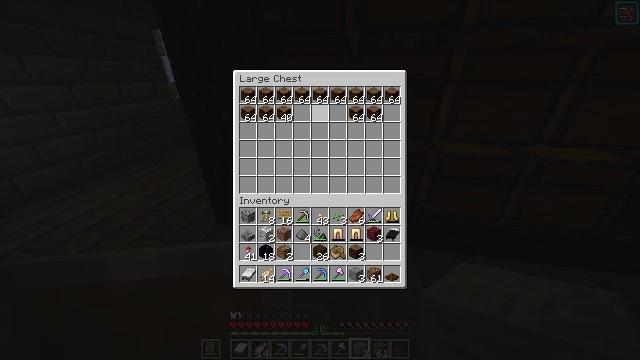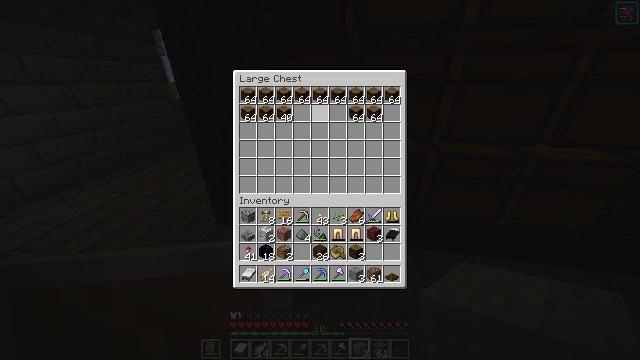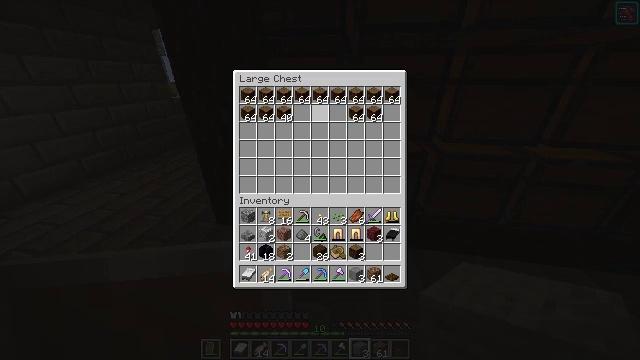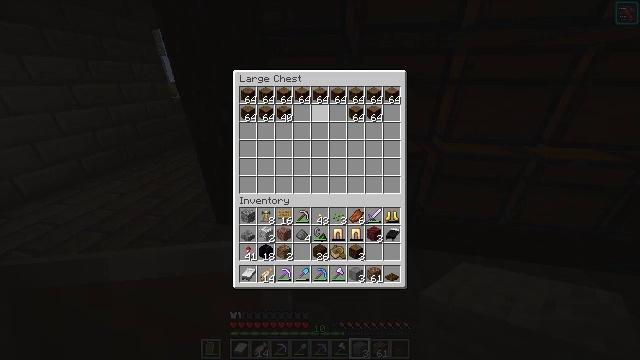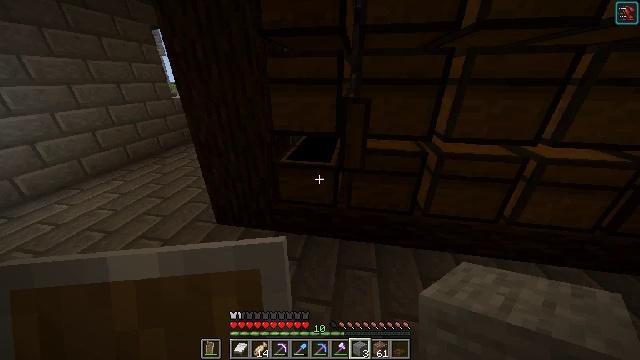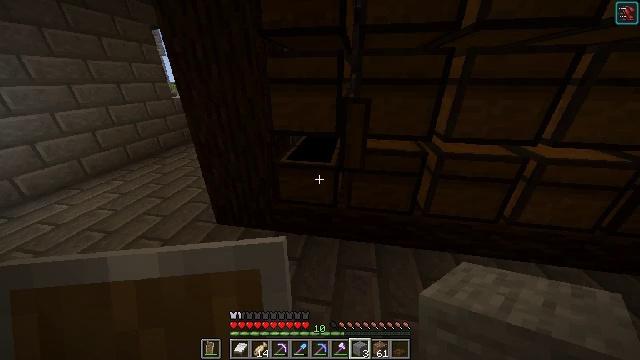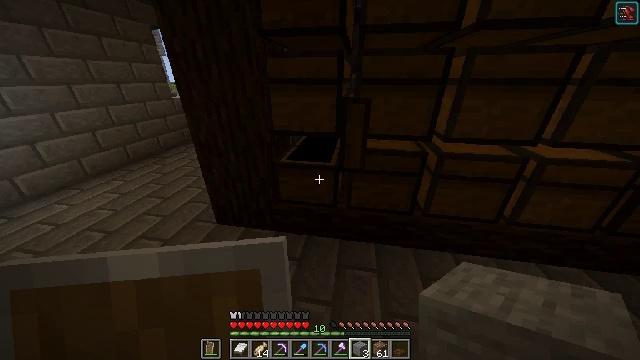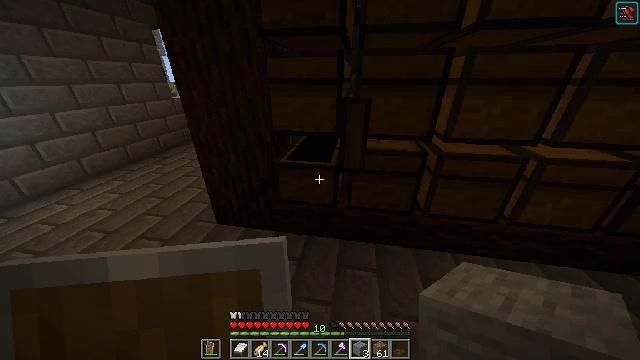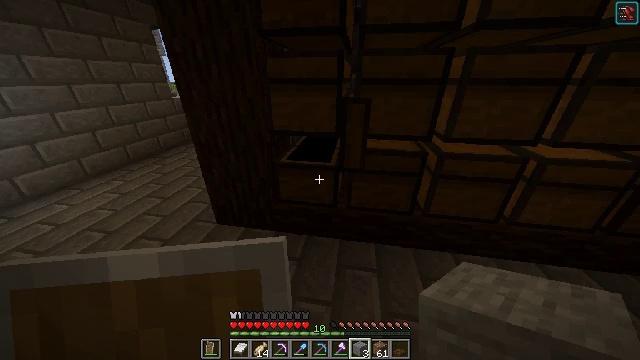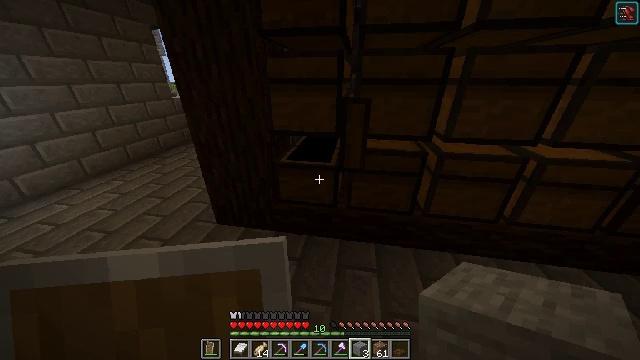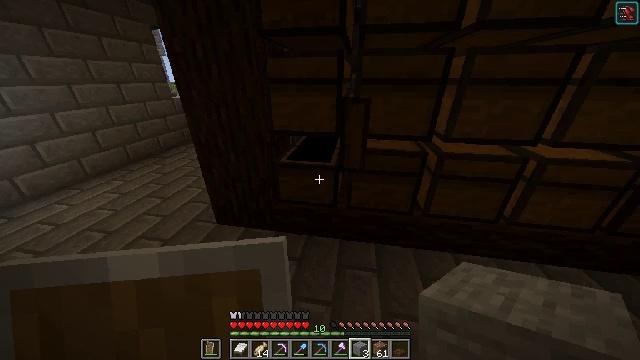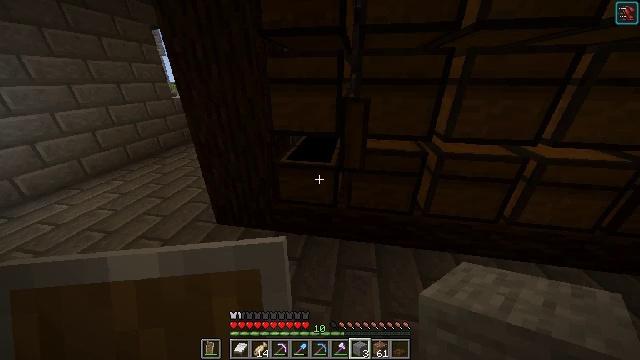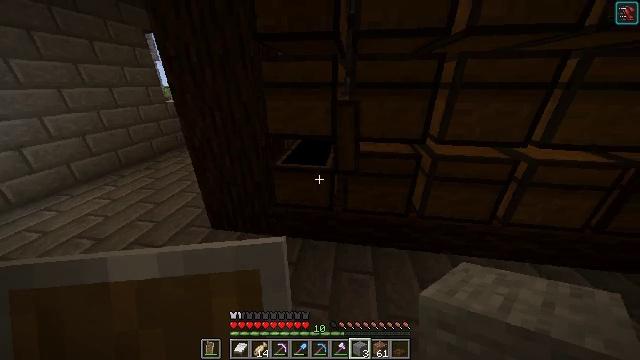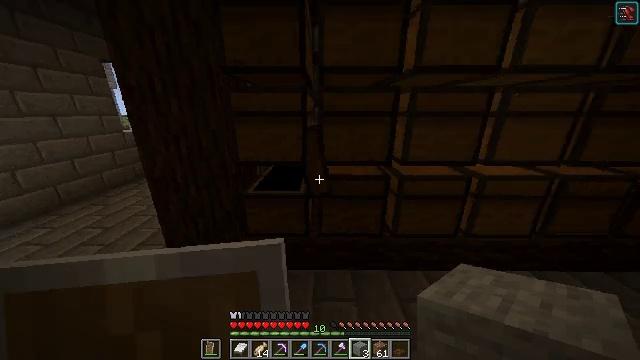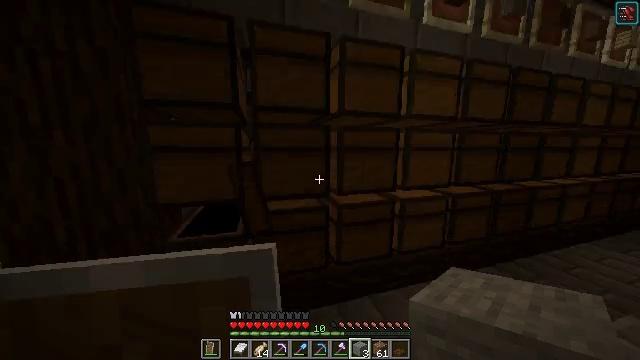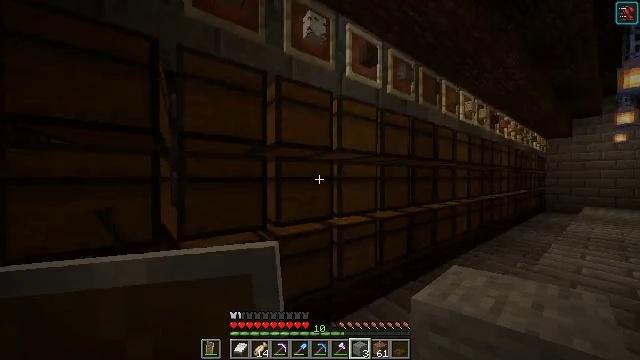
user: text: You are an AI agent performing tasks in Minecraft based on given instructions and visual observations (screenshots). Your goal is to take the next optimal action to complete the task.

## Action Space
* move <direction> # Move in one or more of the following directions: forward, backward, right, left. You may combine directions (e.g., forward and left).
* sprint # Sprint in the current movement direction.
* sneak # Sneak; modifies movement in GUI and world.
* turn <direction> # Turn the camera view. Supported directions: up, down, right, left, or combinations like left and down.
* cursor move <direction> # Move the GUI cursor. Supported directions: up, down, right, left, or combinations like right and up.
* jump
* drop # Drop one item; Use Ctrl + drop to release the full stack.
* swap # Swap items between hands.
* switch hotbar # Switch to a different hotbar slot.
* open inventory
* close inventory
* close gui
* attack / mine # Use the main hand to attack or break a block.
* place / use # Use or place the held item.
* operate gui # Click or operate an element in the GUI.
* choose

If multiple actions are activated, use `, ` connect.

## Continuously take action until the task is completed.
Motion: motion action
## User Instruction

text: Remove golden leggings from the inventory.
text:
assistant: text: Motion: no_op
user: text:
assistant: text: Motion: no_op
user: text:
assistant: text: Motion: no_op
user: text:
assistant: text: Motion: no_op
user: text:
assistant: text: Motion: close gui
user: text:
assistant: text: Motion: no_op
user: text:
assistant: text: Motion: no_op
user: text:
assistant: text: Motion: no_op
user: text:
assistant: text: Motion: no_op
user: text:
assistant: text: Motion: no_op
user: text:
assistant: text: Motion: no_op
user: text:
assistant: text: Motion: turn right
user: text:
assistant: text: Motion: turn right and up
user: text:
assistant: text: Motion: turn right and up
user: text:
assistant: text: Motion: turn right and up
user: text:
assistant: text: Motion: turn right and up
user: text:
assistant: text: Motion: turn left
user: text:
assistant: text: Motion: turn left and down
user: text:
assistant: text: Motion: turn left and down
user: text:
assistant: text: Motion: turn left and down
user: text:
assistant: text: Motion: turn left and down
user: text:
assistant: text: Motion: turn left
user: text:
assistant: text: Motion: turn left
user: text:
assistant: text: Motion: move forward
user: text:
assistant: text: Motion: move forward, turn right
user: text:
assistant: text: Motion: turn right
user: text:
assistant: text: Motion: move forward
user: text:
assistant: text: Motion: move forward
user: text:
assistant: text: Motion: move forward, turn right
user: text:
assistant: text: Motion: move forward, turn right